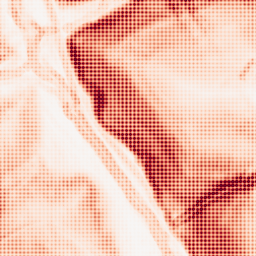
Category: morphological
Decomposition family: morphological_gradient
Decomposition parameters: size: 5
shape: diamond
Upsampling method: sinc_blackman
Upsampling parameters: scale: 4
kernel_size: 4
Upsampling scale: 4